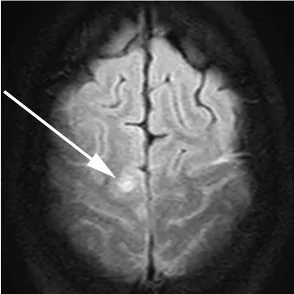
A 17-year-old female with H3F3A G34R mutated infiltrative glioma. MRI of the brain with and without contrast at the time of presentation revealed (A) a T2 FLAIR hyperintense focus (arrow) with adjacent T2 FLAIR hyperintense cortical thickening.
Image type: radiology (mri)